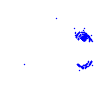
Particle: electron